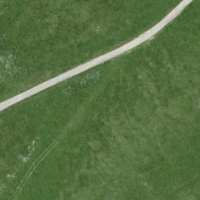
EUNIS habitat code: 23
Species observed at this site:
Campanula glomerata